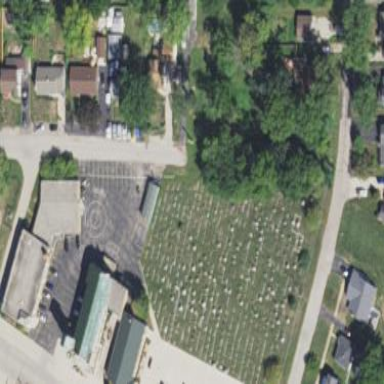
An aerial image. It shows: Cemetery.